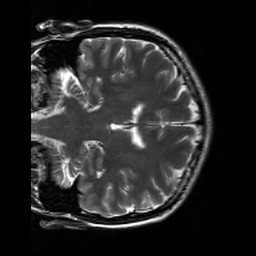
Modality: T2w
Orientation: coronal
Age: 34
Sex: male
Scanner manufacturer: siemens
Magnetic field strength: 3 T
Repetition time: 7 s
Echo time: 0.09 s